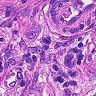
Metastatic tissue present: yes